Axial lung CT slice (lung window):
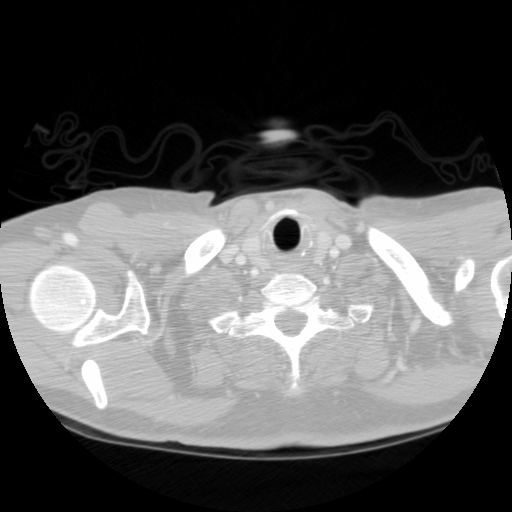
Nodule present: no